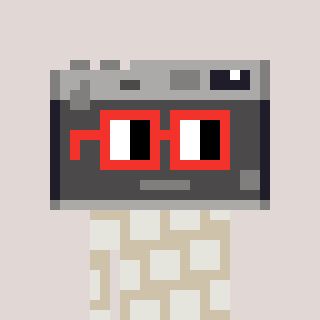
a pixel art character with square red glasses, a camera-shaped head and a bege-colored body on a warm background